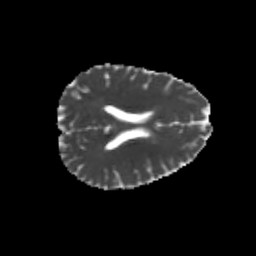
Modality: MD
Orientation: axial
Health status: healthy
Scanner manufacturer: philips
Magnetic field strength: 3 T
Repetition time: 6.964 s
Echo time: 0.092 s